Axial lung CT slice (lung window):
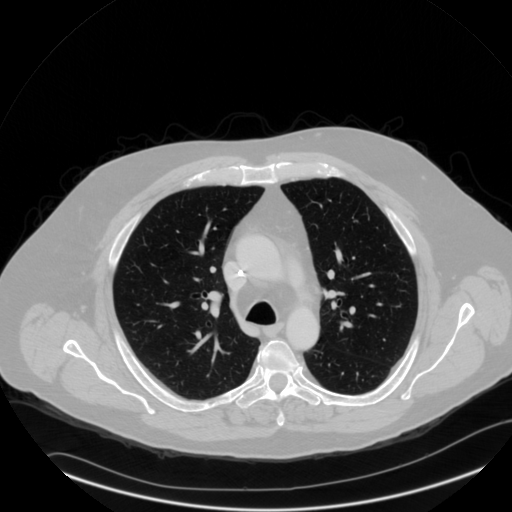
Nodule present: no